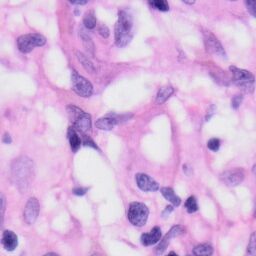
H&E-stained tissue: Skin